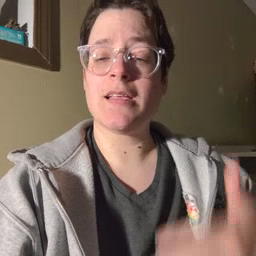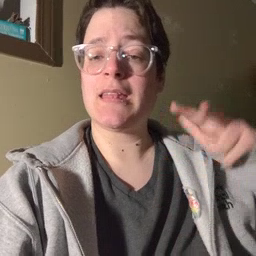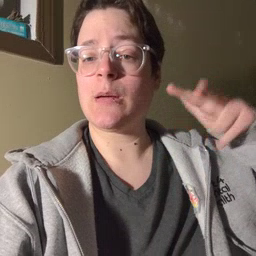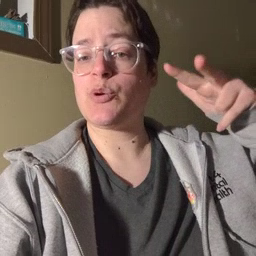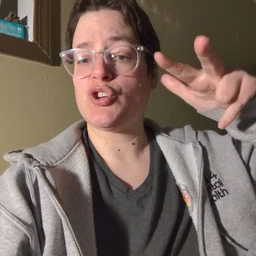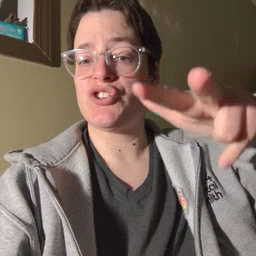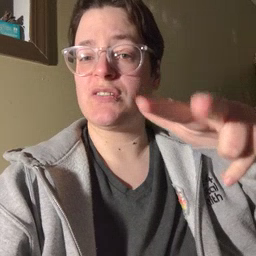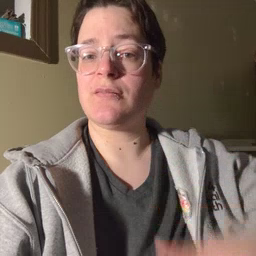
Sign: helicopter